Aerial crown-view tile of a tropical tree (Barro Colorado Island, Panama), acquired 20250715:
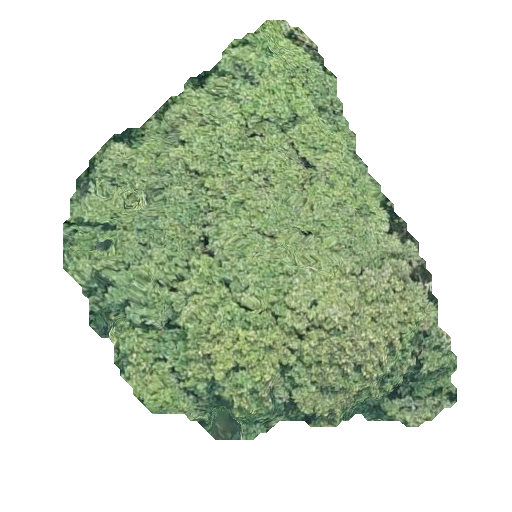
Species: Prioria copaifera
GBIF accepted scientific name: Prioria copaifera
Crown area: 160.103 m²